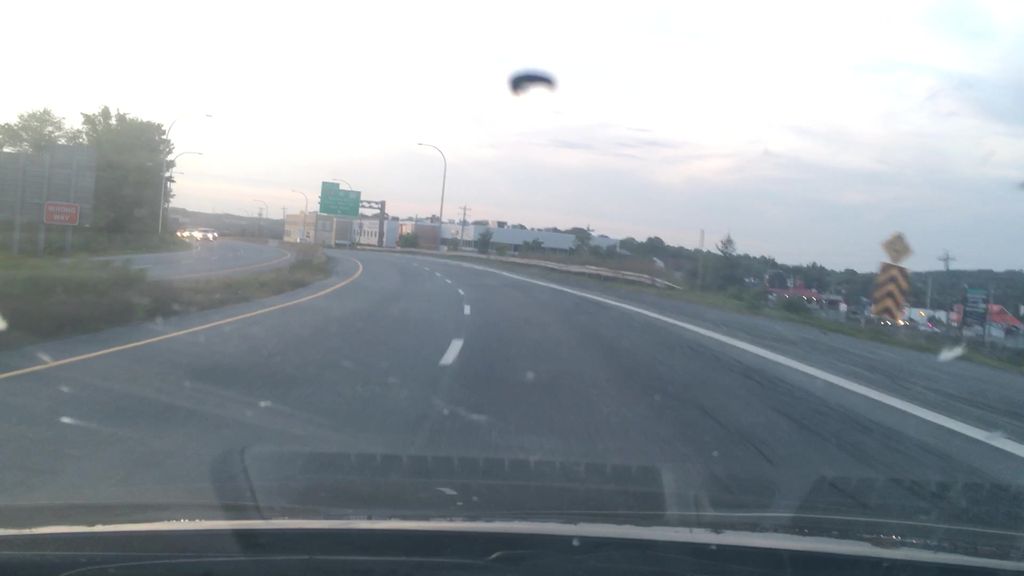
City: halifax